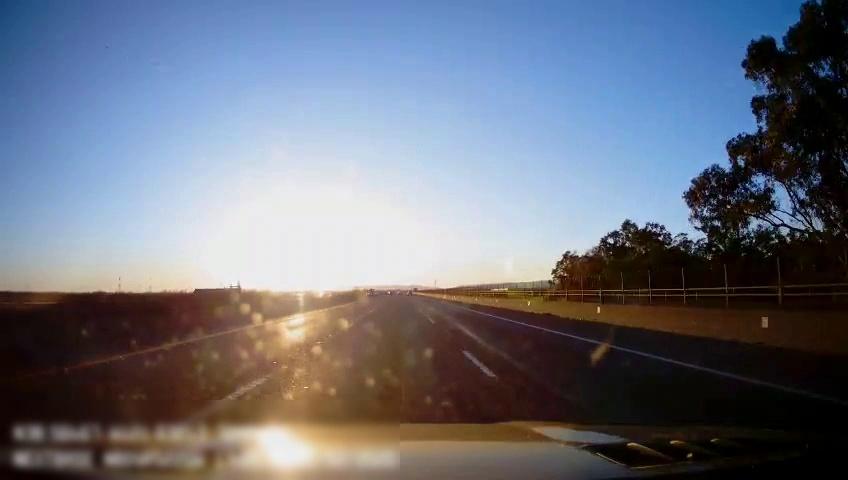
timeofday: Day
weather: Sunny
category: Drivable Space
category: Lanes | Alternate Lane
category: Lanes | Current Lane
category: Lanes | Current Lane
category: Lanes | Alternate Lane